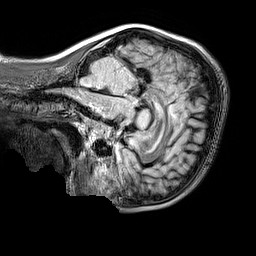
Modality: FLAIR
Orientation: sagittal
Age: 11
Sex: male
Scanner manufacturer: siemens
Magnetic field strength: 3 T
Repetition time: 5 s
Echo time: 0.388 s